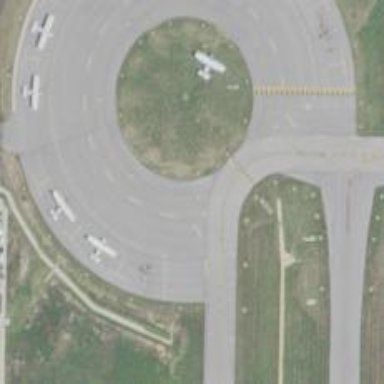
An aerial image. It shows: Image of taxiway at airport.